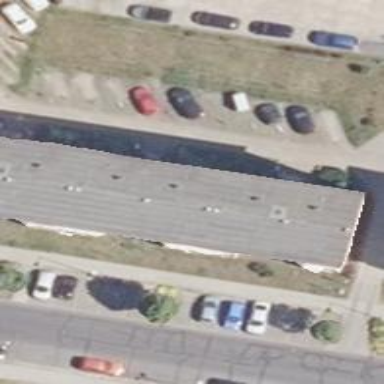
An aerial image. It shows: Image showing building with apartments.